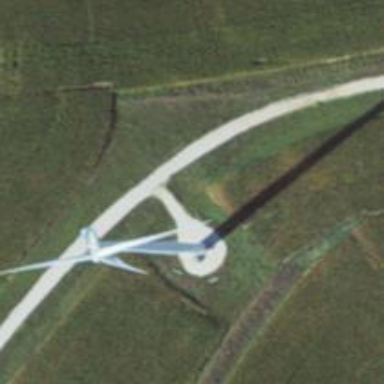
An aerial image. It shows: Wind turbine generator that utilizes wind as its source for generating electricity. It is of the horizontal axis type.